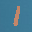
Label: 1